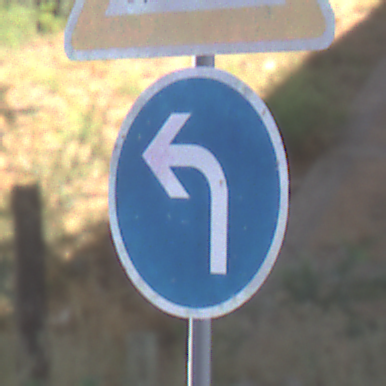
Verkehrszeichen: VorgeschriebeneFahrtrichtungLinks
Zusatzzeichen oben: Arbeitsstelle
Umgebung: Roofed, Underpass
Tageszeit: Midday
Wetter: Clear
Licht: Natural
Jahreszeit: NotSpecified
Kontrast: LowContrast